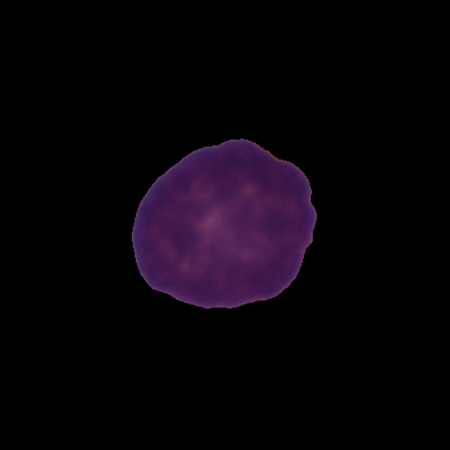
Label: healthy